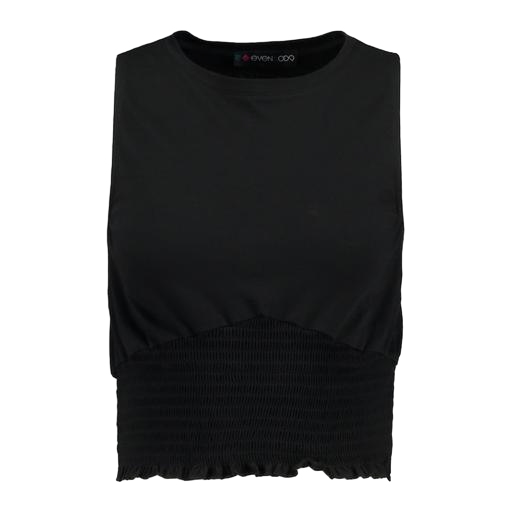
black valencia tank top, black maison tank top, black issy tank top, white background